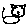
Label: cat